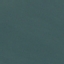
Land use / land cover: SeaLake